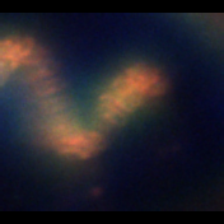
Taxon: Chaetoceros
Group: Diatoms